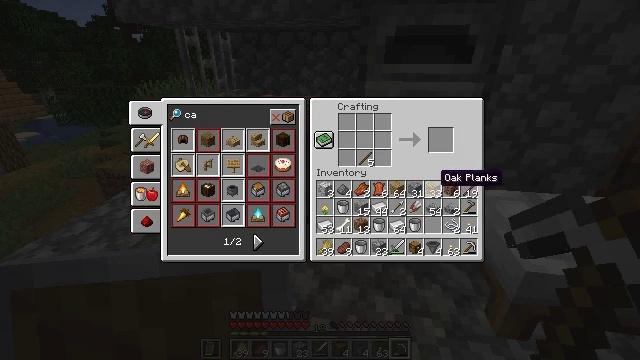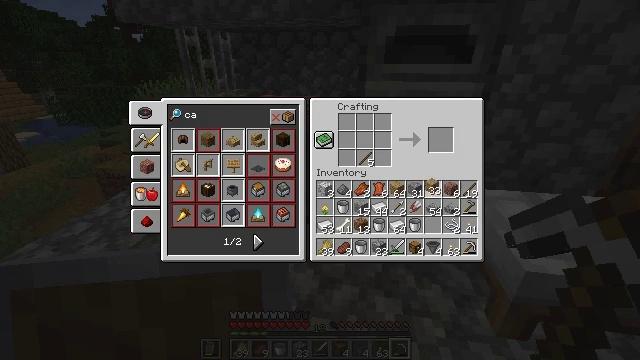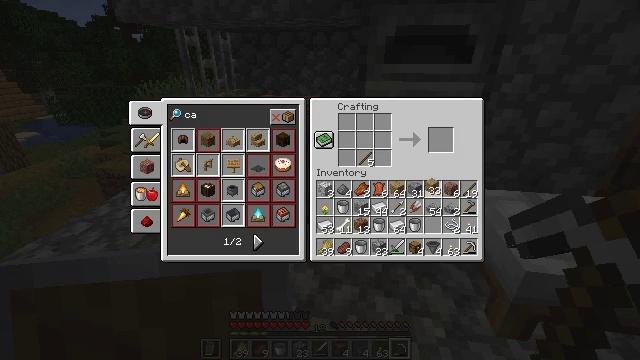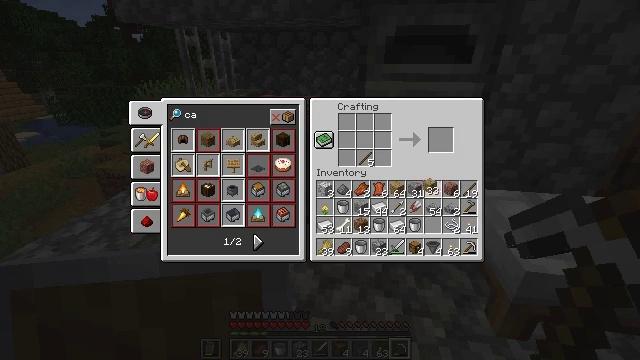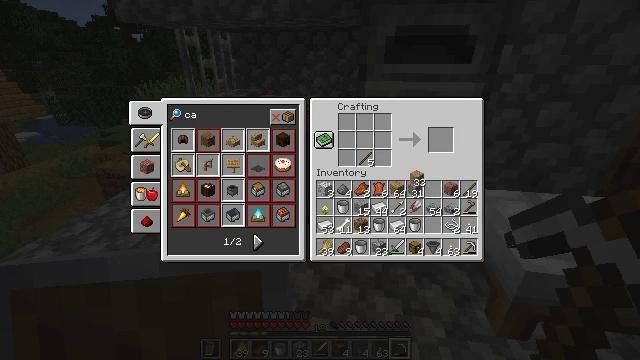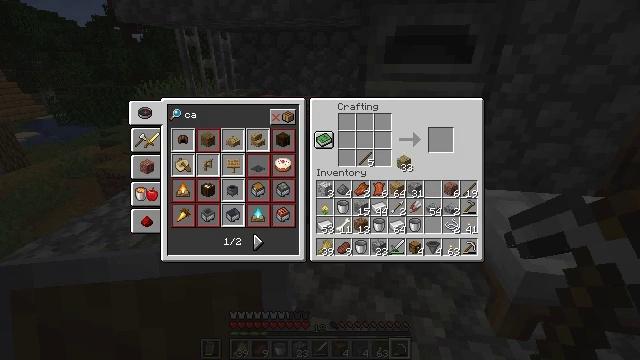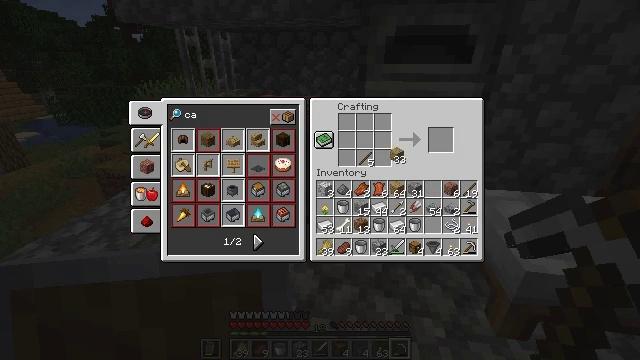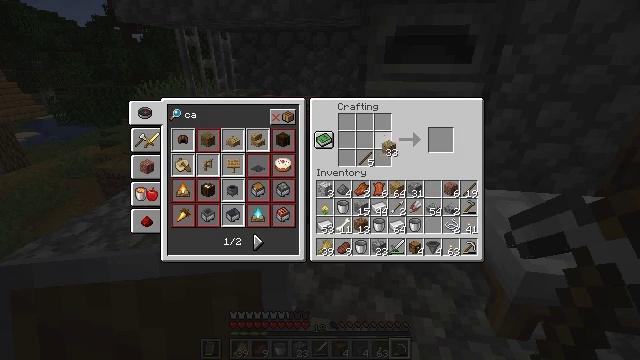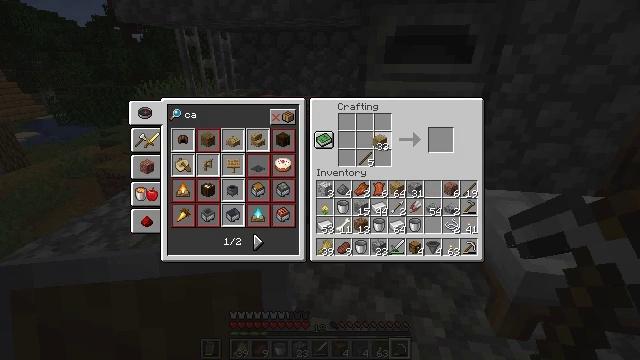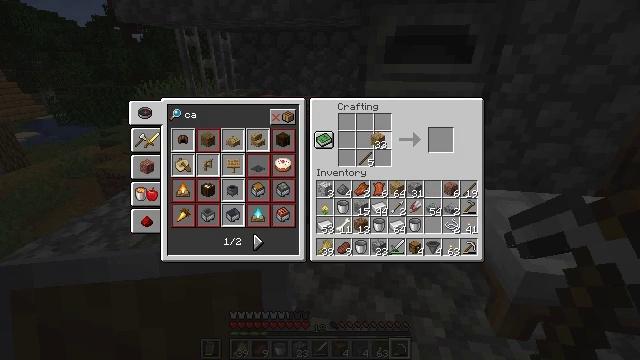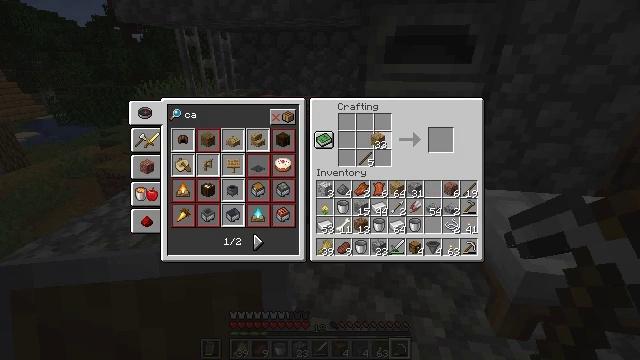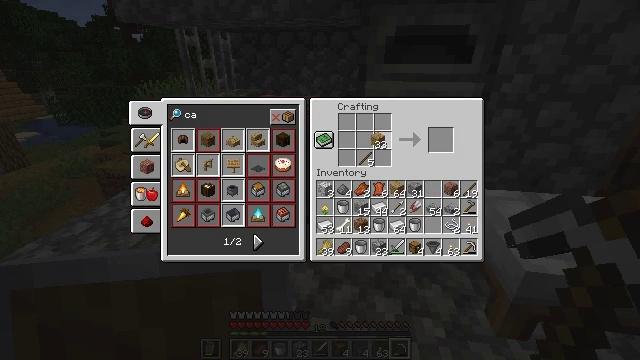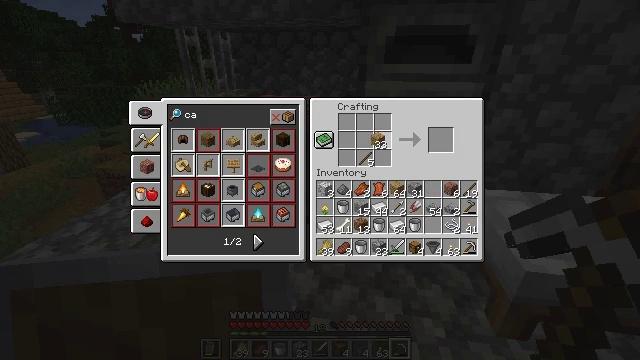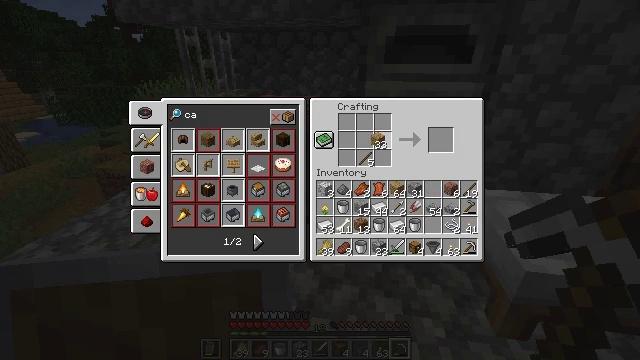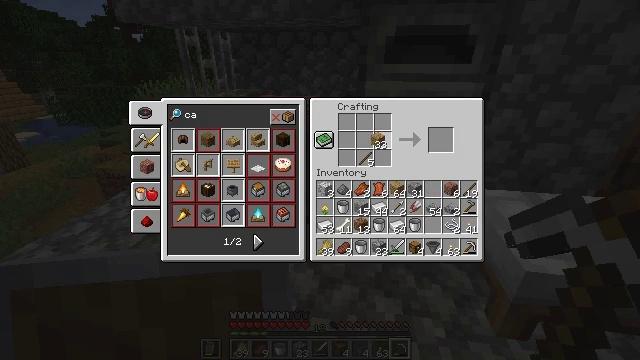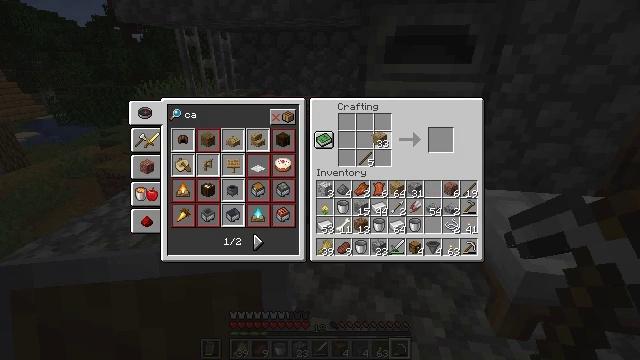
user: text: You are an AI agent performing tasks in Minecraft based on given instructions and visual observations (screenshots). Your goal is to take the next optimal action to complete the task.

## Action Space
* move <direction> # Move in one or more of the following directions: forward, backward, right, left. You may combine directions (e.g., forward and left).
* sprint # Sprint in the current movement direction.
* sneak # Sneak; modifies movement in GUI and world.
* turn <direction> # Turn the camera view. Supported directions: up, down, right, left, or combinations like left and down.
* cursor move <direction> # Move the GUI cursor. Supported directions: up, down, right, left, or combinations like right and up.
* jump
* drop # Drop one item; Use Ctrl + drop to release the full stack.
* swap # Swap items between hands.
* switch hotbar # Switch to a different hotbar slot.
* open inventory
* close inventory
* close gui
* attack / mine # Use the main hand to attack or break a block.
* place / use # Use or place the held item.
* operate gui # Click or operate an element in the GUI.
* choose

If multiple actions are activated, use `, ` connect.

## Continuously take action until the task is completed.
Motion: motion action
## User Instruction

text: Use oak planks to craft an oak sign.
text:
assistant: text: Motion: attack / mine
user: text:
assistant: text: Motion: attack / mine
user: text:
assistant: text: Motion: no_op
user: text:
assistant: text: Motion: turn left and up
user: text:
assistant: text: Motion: turn left and up
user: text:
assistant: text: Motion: turn left and up
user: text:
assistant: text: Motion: turn left and up
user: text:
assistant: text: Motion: turn left
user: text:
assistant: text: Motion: no_op
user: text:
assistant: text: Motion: no_op
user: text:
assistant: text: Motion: no_op
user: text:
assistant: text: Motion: no_op
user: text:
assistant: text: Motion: no_op
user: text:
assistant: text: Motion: no_op
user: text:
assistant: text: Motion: no_op
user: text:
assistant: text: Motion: no_op
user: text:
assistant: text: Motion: no_op
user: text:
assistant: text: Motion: use / place
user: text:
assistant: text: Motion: use / place
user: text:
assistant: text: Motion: turn left, use / place
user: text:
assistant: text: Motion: turn left, use / place
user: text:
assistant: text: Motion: use / place
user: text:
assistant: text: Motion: use / place
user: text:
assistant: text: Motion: use / place
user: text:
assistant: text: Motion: use / place
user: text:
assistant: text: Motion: no_op
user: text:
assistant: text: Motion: no_op
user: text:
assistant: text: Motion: no_op
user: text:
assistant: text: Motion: no_op
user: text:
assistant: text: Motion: no_op